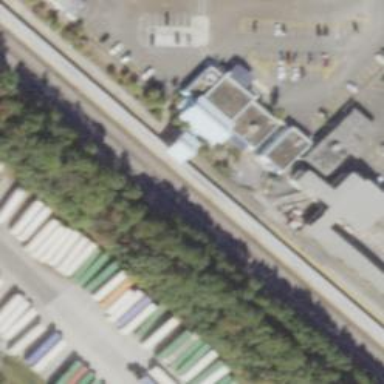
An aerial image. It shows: Railway siding with building passage tunnel.